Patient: sex F, age 65
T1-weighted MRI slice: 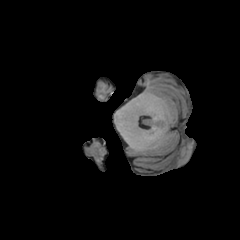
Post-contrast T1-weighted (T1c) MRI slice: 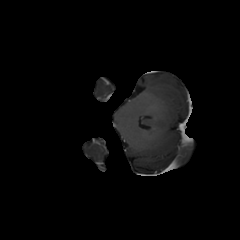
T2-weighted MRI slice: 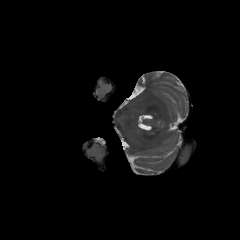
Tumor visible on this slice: no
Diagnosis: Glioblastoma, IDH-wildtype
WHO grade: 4